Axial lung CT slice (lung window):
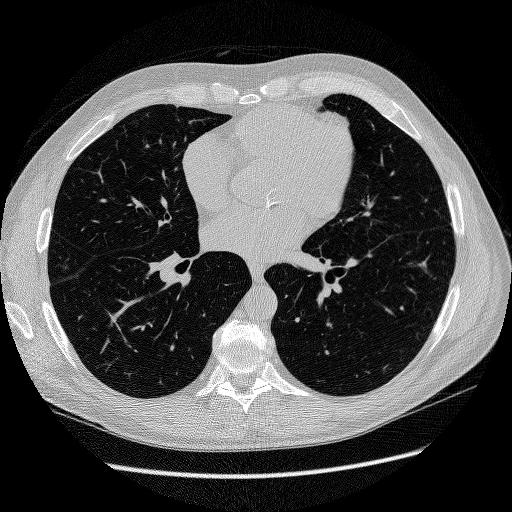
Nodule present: no